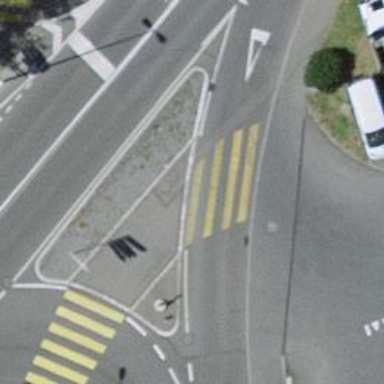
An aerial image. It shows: Kerb barrier.